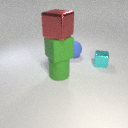
small cyan metal cube to the right of large blue rubber sphere